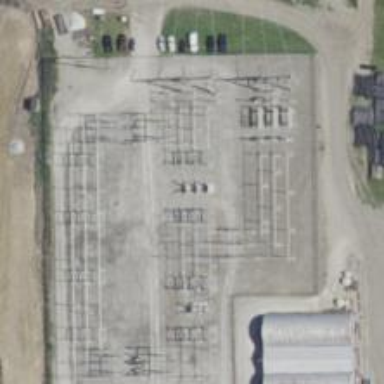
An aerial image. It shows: Switch for power supply.